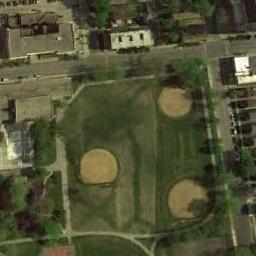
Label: baseball_diamond